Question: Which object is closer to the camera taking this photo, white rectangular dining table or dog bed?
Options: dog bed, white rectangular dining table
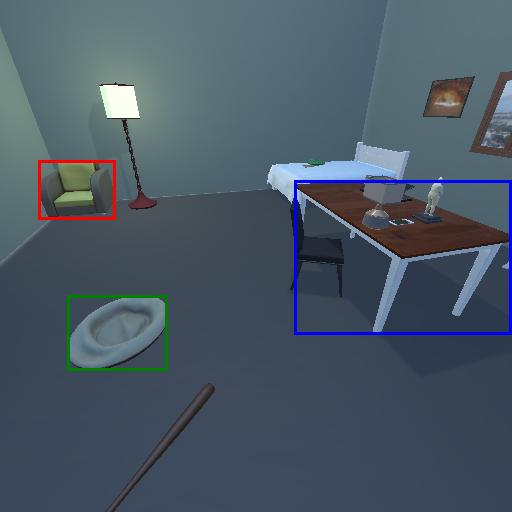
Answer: dog bed